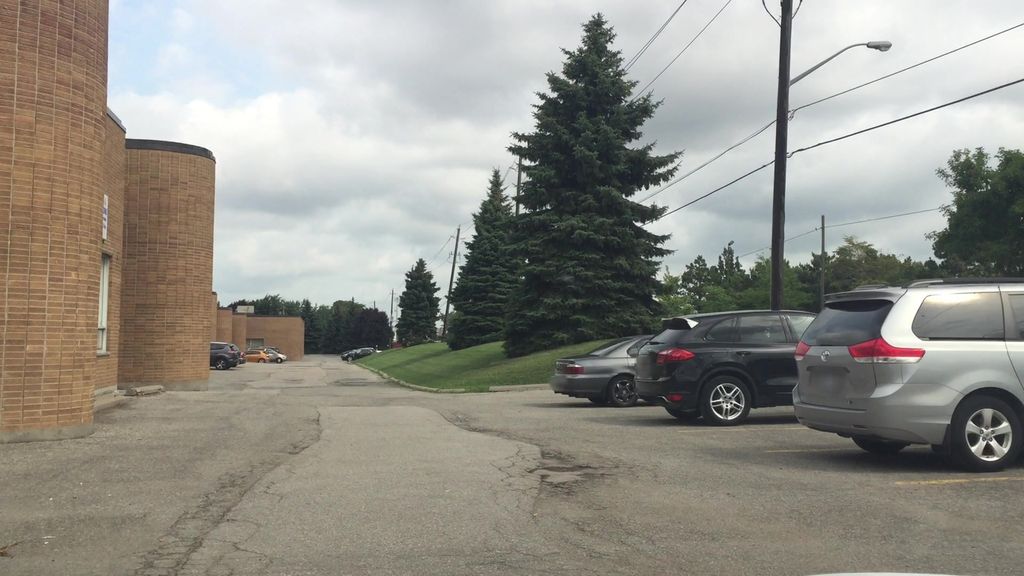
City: toronto